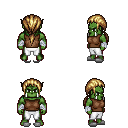
a pixel art fantasy rpg character, male body template, orc, green skin, brown sleeveless shirt, white pants, blonde ponytail hairstyle, white cloth bandages, white slippers, four views (front, back, left, right), 2x2 character sprite sheet, small pixel art, hard edges, no anti-aliasing